Question:
This is the desired result I need to populate as a report, where xx is number of people.
I have a table which has fields like:
'''
----------
table1
----------
id
state
year(as Quarter)
gender
'''
I need to determine the count from id and populate as a report. The year is like 20081, 20082..20084 (in quarter).
I have created a dataset using this query:
'''
SELECT STATE,GENDER,YEAR,COUNT(*)
FROM TABLE 1
GROUP BY STATE,GENDER,YEAR
'''
From this query I could populate the result
'''
ex: ca, m , 20081,3
ny, f , 20091,4
'''
From the above query I could populate the count and using group by(row) state(in ssrs).
I need to group by (column). From the gender I get and by year.
1. How do I take the column gender and make it has Male and Female column?
2. Do I need to create multiple dataset like passing where gender = 'M' or gender = 'F' so that I could have two datasets, one for Male and One for Female? Otherwise, is there any way I could group from the Gender field just like pivot?
3. Should I populate result separately like creating multiple dataset for Male 2008, Female 2009 or is there any way I could group by with the single dataset using SSRS Matrix table and column grouping?
4. Should I resolve it at my Query level or is there any Features in SSRS which could solve this problem?
Any help would be appreciated.
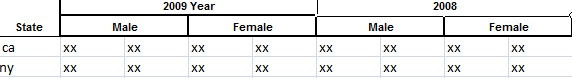
Answer: Your SQL query looks good, but I would remove the quarter with a left statement:
'''
select state, gender, left(year,4) as [Year], count(ID) as N
from table1
group by state, gender, left([year],4)
'''
Then you have a classic case for a Matrix. Create a new report with the Report Wizard, choose "Matrix", then drag the fields across:
Rows: State
Columns: Year, Gender
Details: N
This should give you the required Matrix. Then replace the expression of the textbox with the Gender from
'''
=Fields!gender.Value
'''
to
'''
=IIF(Fields!gender.Value="M", "Male", "Female")
'''
Good luck.